Question: Here is the 'pseduo' code for this algorithm.

Following is how I have implemented this.
'''
#include <iostream>
#include <fstream>
#include <string>
#include <map>
typedef std::map<std::string, int> collection_t;
typedef collection_t::iterator collection_itr_t;
collection_t T;
collection_itr_t get_smallest_key() {
collection_itr_t min_key = T.begin();
collection_itr_t key = ++min_key;
while ( key != T.end() ) {
if ( key->second < min_key->second )
min_key = key;
++key;
}
return min_key;
}
void space_saving_frequent( std::string &i, int k ) {
if ( T.find(i) != T.end())
T[i]++;
else if ( T.size() < k ) {
T.insert(std::make_pair(i, 1 ));
} else {
collection_itr_t j = get_smallest_key();
int cnt = j->second + 1;
T.erase(j);
T.insert(std::make_pair(i, cnt));
}
}
int main ( int argc, char **argv) {
std::ifstream ifs(argv[1]);
if ( ifs.peek() == EOF )
return 1;
std::string line;
while( std::getline(ifs,line) ) {
std::string::size_type left = line.rfind('=') + 1;
std::string::size_type length = line.length();
std::string i = line.substr(left, length - left - 1);
space_saving_frequent(i, 5);
}
ifs.close();
return 0;
}
'''
Original paper link : <URL>
But code does not work, and I am no able to figure out where I am wrong.
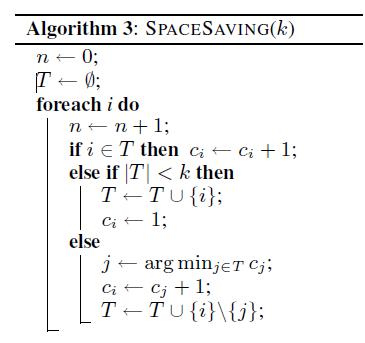
Answer: If the items with least count are two or more, you can simply break ties arbitrarily by choosing, for instance, the item with lowest index stored in your data structure, or a random one among those of lowest count etc.
If you want to compare your implementation with a reference one, take a look at the implementation of Cormode and Hadjieleftheriou that you will find <URL> you can access a pdf version.